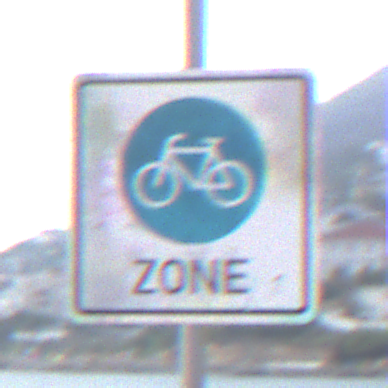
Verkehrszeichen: BeginnFahrradzone
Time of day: SunriseSunset
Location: Outdoor (Beach)
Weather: Overcast
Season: NotSpecified
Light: Natural